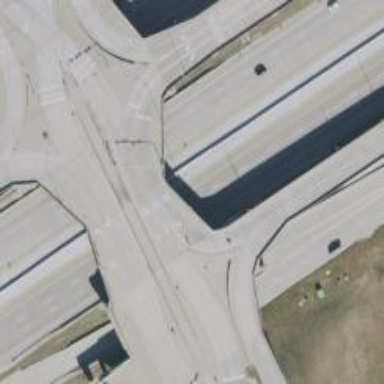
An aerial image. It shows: Secondary road crossing bridge.